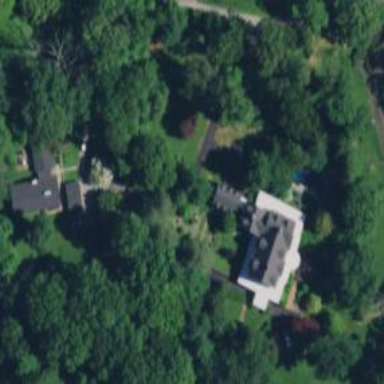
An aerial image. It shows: Driveway.